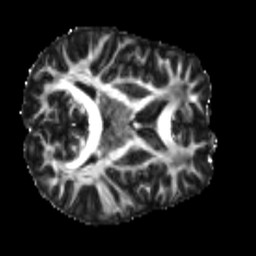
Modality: FA
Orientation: axial
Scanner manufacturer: siemens
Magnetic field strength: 3 T
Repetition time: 4 s
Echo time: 0.0594 s